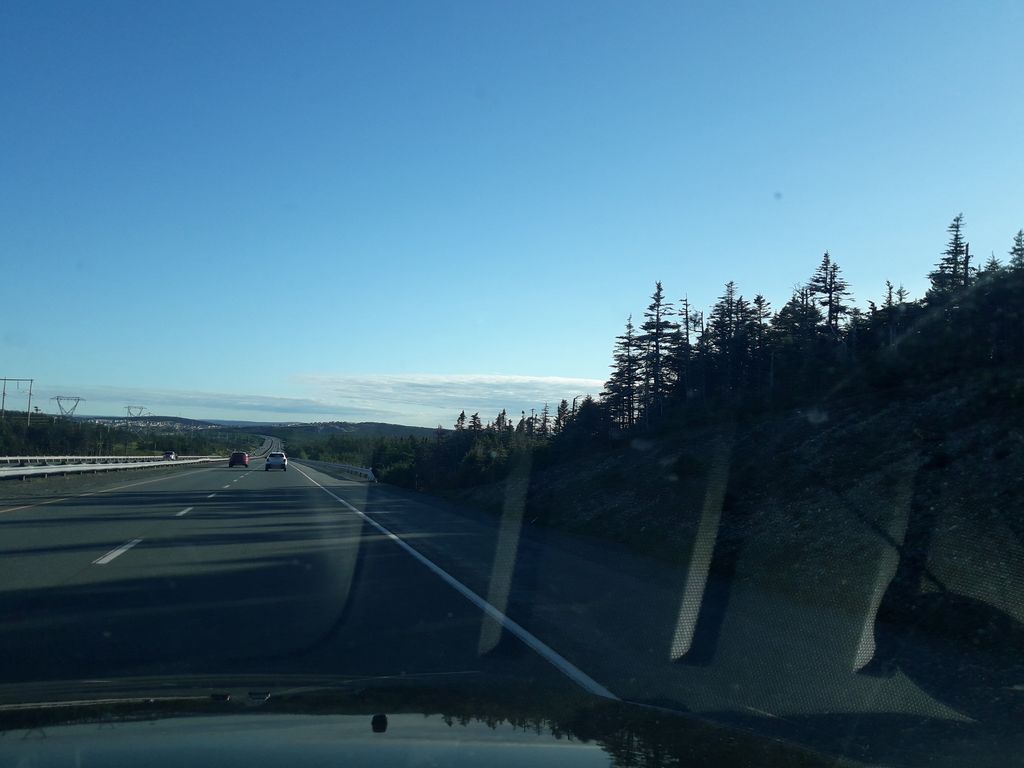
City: st_johns